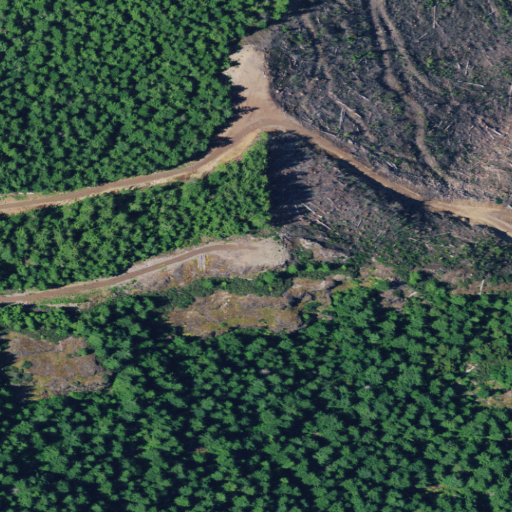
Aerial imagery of mountain in Oregon named Brown Mountain containing only grassland